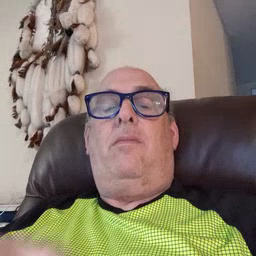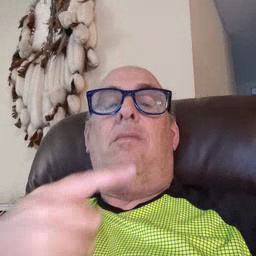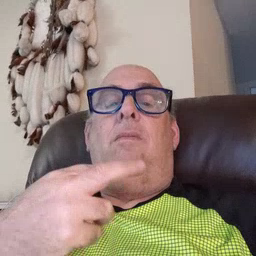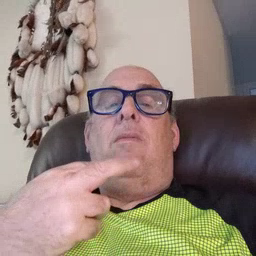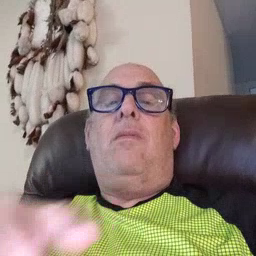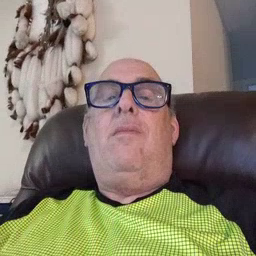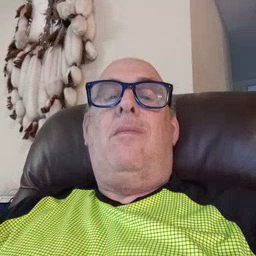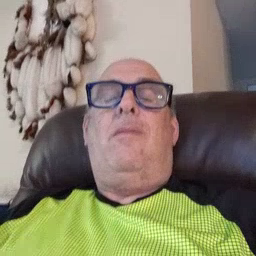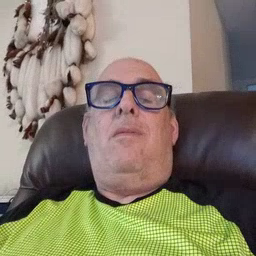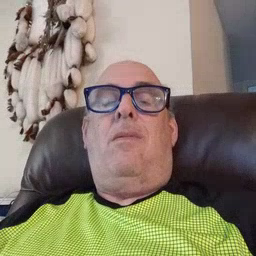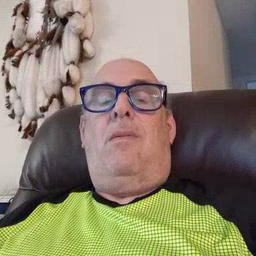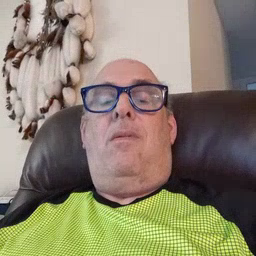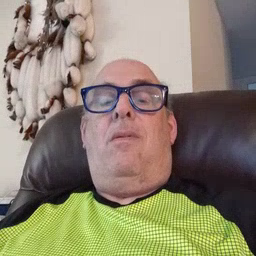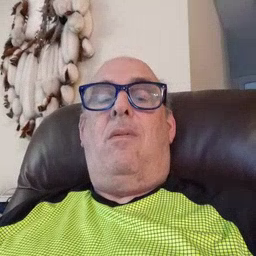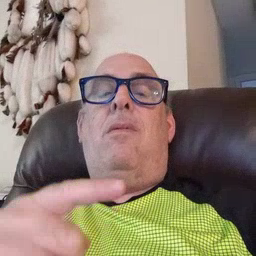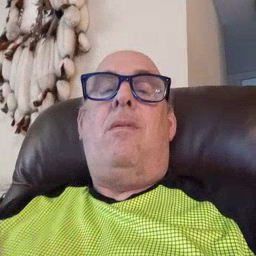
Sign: red